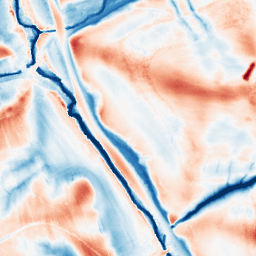
Category: edge_preserving
Decomposition family: guided
Decomposition parameters: radius: 16
eps: 0.001
Upsampling method: edge_directed
Upsampling parameters: scale: 4
Upsampling scale: 4